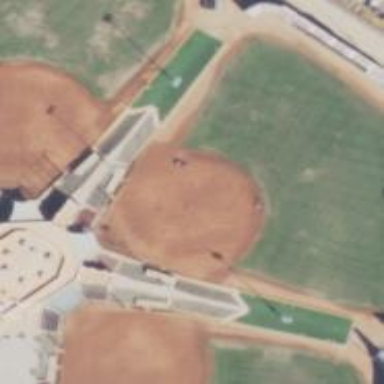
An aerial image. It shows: Baseball pitch for leisure land.